Question: I know may be it's a duplicate question, but I tried many answers described here and I can't get it working from hours.
I'm working on an application for IOS 6 and IOS 7, just I need to move from my first viewController "A" which is on Landscape orientation, to a second viewController "B" which is on Portrait orientation.
I configured the project to enable all desired orientation, set the "appropriate" code, but still get the second view displayed vertically on a landscape orientation..

here is the code I set for first controller :
'''
- (BOOL)shouldAutorotateToInterfaceOrientation: (UIInterfaceOrientation)interfaceOrientation
{
return (interfaceOrientation == UIInterfaceOrientationLandscapeRight);
}
-(BOOL)shouldAutorotate
{
return YES;
}
-(NSUInteger)supportedInterfaceOrientations {
return UIInterfaceOrientationMaskLandscape ;
}
'''
Plz help.
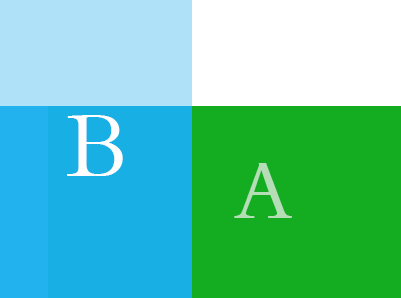
Answer: If you use the UINavigationViewController methods('pushViewController:animated:' and popViewControllerAnimated:), the views will inherit the previous view's orientation.
On the other hand, if you use 'presentModalViewController:animated:' and 'dismissModalViewControllerAnimated:' methods, everything works perfectly.
<URL>